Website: walmart
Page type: billing-address
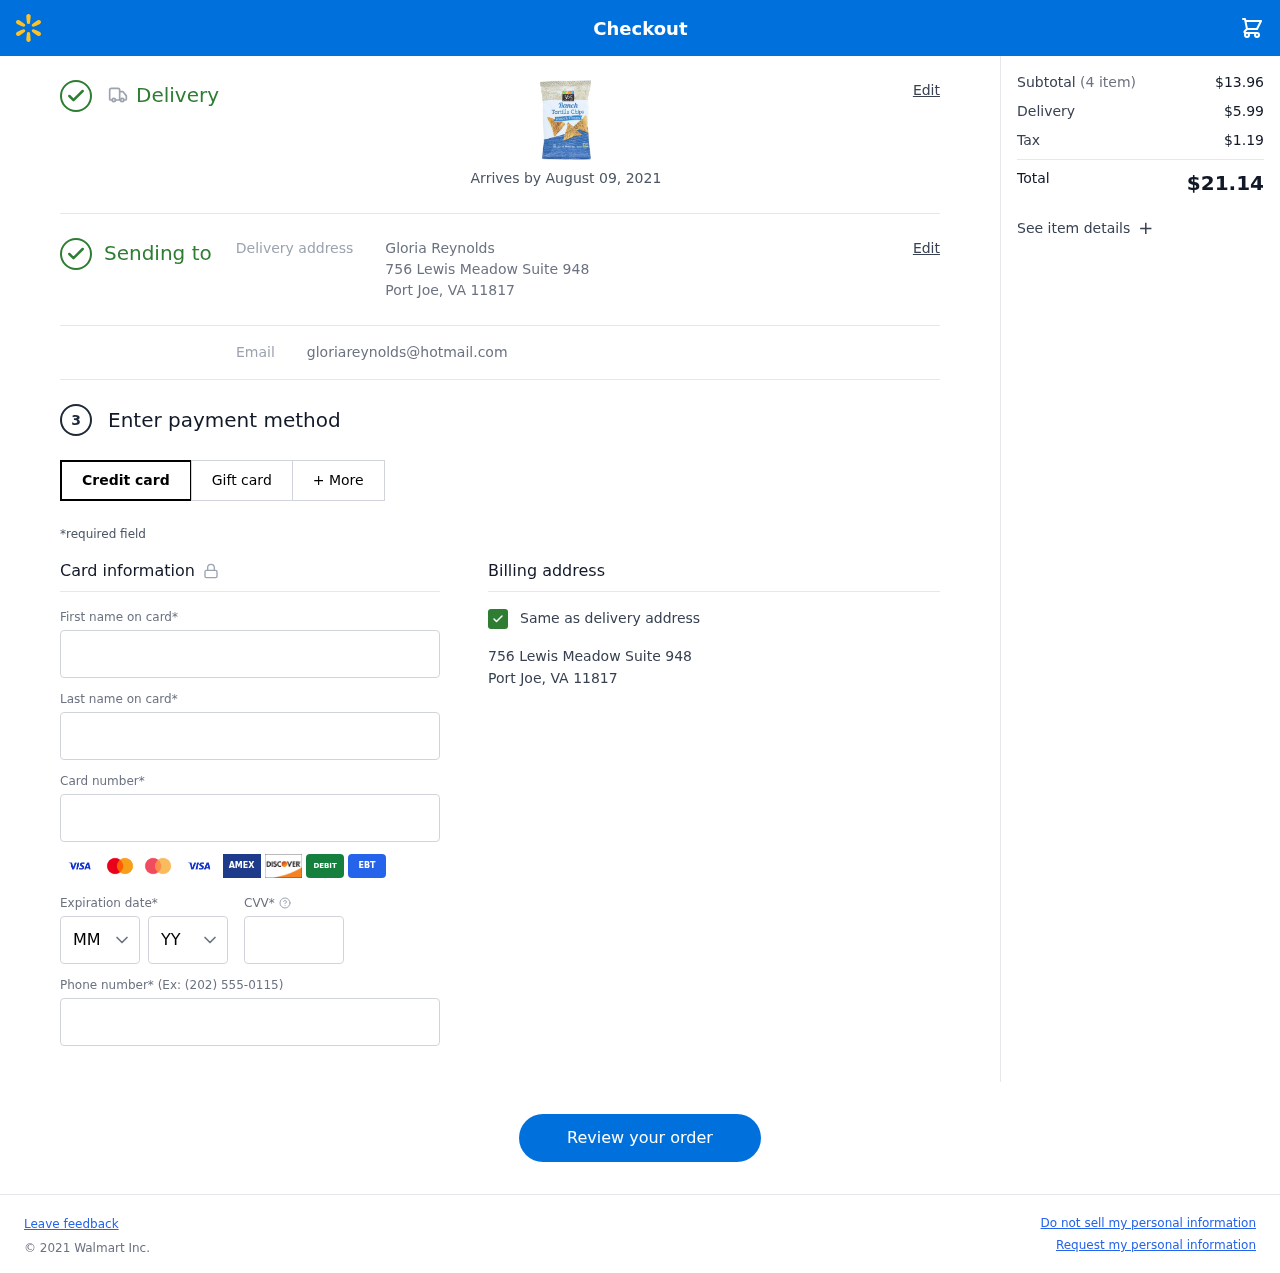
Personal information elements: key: PII_CARD_CVV
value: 1082
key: PII_CARD_EXPIRY_MONTH
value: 10
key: PII_CARD_EXPIRY_YEAR
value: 30
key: PII_CARD_NUMBER
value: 3479 0359 2006 941
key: PII_EMAIL
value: gloriareynolds@hotmail.com
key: PII_FIRSTNAME
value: Gloria
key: PII_FULLNAME
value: Gloria Reynolds
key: PII_LASTNAME
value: Reynolds
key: PII_PHONE
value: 2404789156
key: PII_STREET
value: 756 Lewis Meadow Suite 948
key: PII_CITY_STATE_ZIP
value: Port Joe, VA 11817
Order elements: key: ORDER_DELIVERY_DATE
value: Arrives by August 09, 2021
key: ORDER_NUM_ITEMS
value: (4 item)
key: ORDER_SUBTOTAL
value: $13.96
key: ORDER_SHIPPING_COST
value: $5.99
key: ORDER_TAX
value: $1.19
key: ORDER_TOTAL
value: $21.14